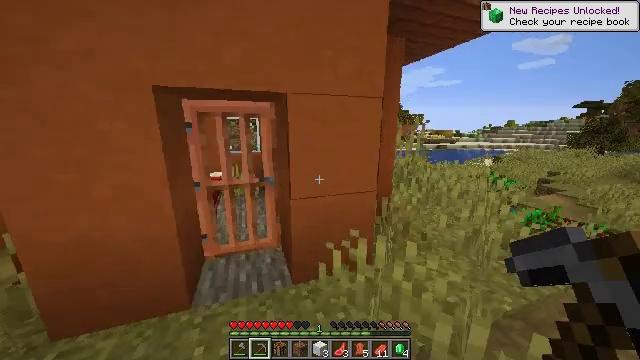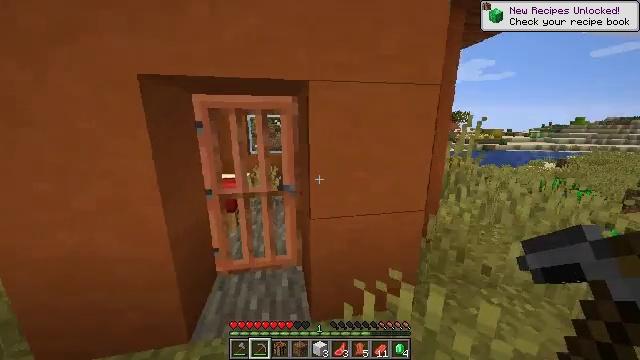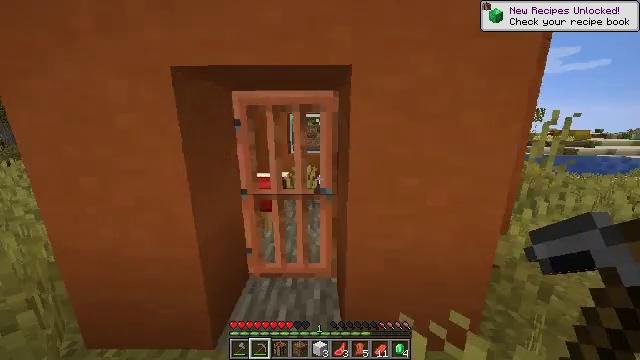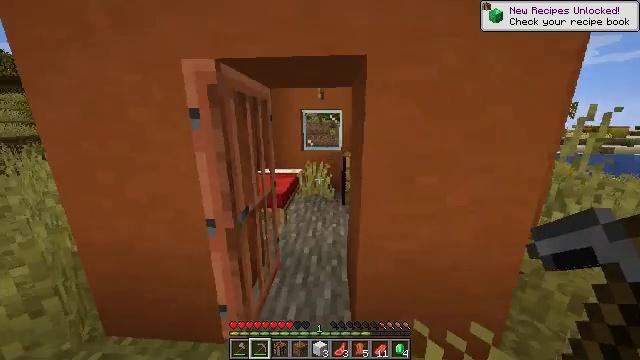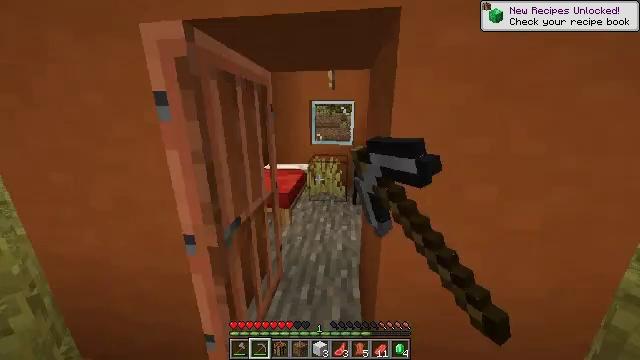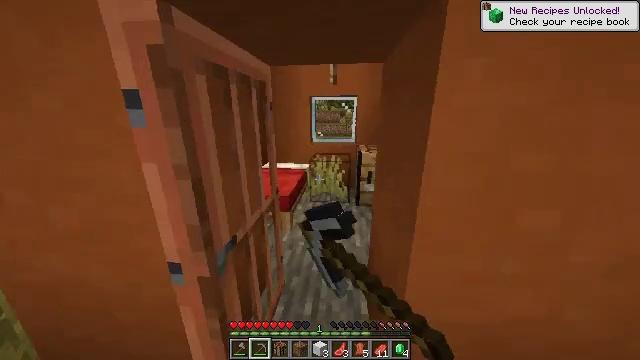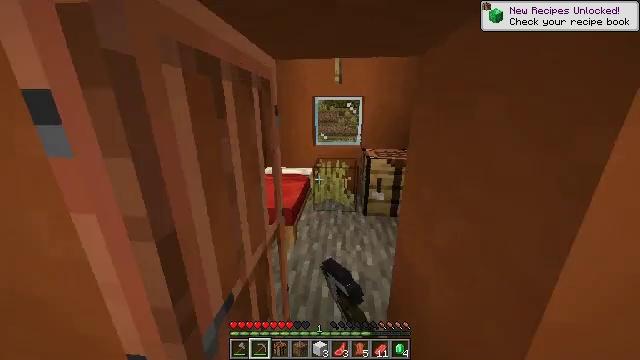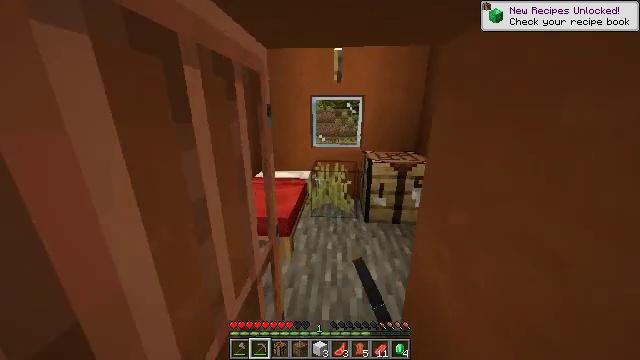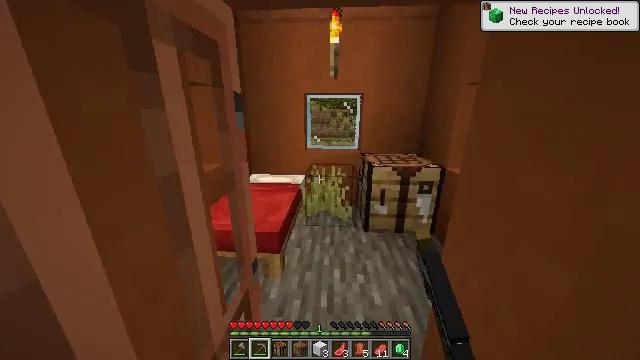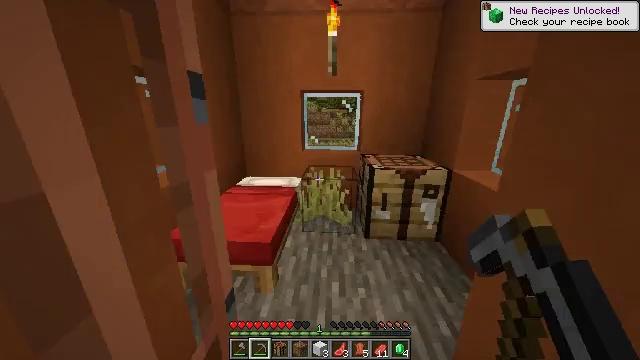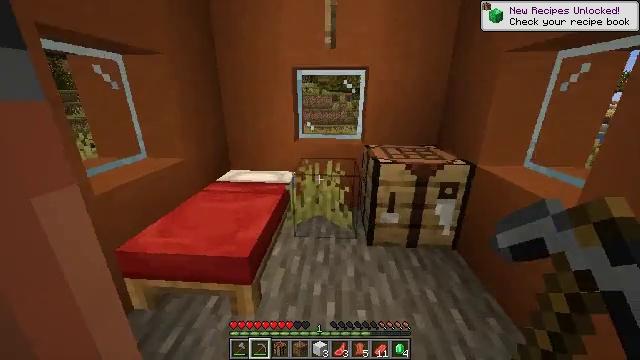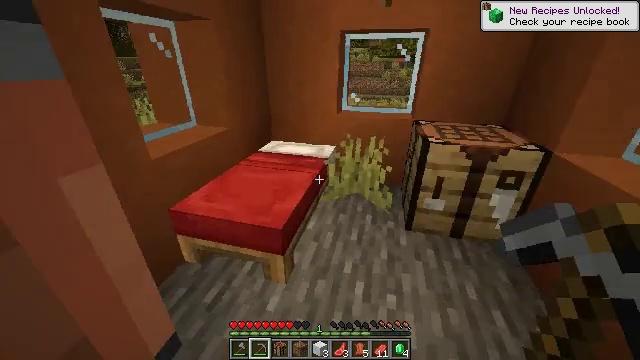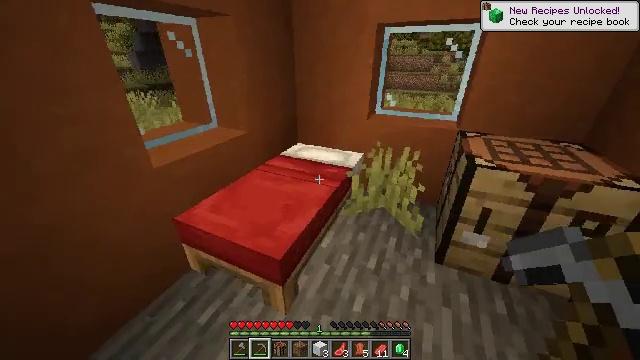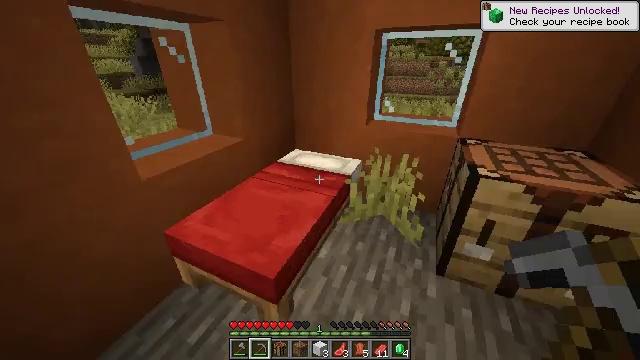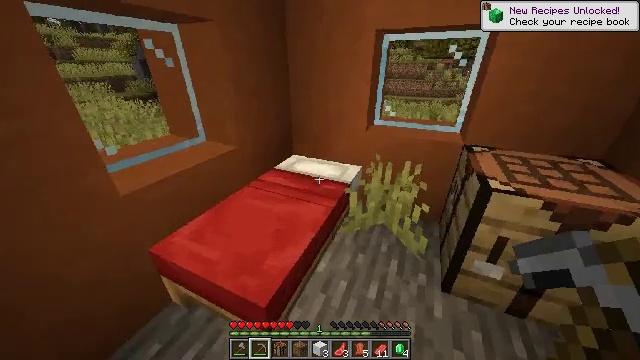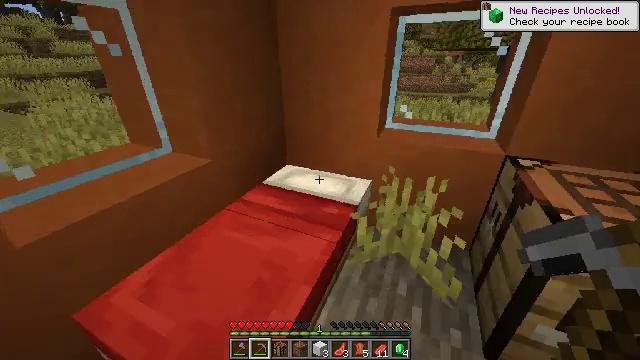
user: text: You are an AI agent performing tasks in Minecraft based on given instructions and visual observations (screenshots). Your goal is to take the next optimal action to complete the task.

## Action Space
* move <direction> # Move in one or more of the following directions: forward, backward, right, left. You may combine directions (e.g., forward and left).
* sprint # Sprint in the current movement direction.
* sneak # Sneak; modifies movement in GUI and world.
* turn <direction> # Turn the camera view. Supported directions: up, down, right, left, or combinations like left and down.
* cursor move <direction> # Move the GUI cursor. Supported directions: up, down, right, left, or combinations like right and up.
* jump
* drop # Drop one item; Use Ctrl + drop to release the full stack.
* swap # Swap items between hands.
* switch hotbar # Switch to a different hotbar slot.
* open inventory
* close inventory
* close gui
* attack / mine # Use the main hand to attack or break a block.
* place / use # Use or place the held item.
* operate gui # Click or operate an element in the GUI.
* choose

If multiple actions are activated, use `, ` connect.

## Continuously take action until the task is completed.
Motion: motion action
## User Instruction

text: Gather tall grass by hitting it.
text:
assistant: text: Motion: move forward, sprint, turn left
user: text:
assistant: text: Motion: move forward, sprint, turn left
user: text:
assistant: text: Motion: move forward, sprint, turn left, use / place
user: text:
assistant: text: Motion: move forward and move left, sprint, turn left and down, use / place
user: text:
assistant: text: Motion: move forward and move left, sprint, turn down, use / place
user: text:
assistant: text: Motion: move forward, sprint
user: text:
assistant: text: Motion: move forward, sprint
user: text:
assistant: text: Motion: move forward, sprint, turn right
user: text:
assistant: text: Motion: move forward, sprint
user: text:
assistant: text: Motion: move forward and move right, sprint, turn down
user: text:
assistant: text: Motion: move forward and move right, sprint, turn left and down
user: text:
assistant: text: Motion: move forward, sprint, turn left and down
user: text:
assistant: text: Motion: move forward, sprint
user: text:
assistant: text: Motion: move forward, sprint
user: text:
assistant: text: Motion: move forward
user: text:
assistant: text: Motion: turn left and up
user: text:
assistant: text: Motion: turn left and down
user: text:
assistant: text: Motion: turn left and down, attack / mine
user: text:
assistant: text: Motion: turn left and down, attack / mine
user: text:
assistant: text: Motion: turn down, attack / mine
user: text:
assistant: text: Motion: attack / mine
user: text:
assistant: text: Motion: turn left
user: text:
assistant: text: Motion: turn left
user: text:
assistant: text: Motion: turn left
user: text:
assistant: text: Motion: turn left
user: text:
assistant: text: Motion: turn left
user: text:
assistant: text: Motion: no_op
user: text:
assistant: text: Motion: no_op
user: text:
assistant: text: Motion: no_op
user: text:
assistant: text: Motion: no_op